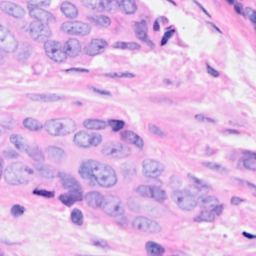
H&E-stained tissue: Breast